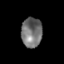
Tissue: skin
Cell type: Epithelial cells
Senescence score: 0.2844
Nuclear area (px): 605
Mean DAPI intensity: 114.795